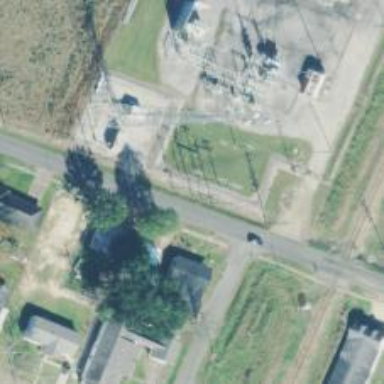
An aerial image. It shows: Power pole.